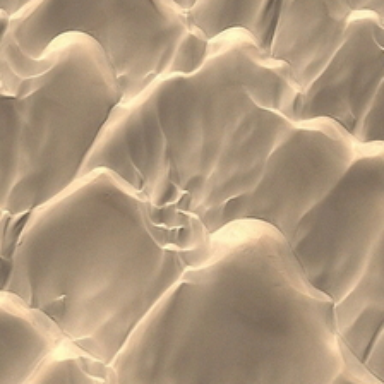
A piece of sand in the desert is like fish scale .